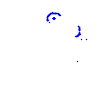
Particle: kaon